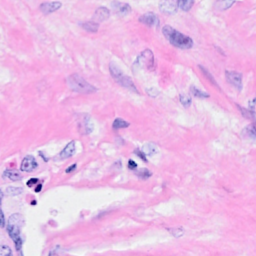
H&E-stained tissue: Breast